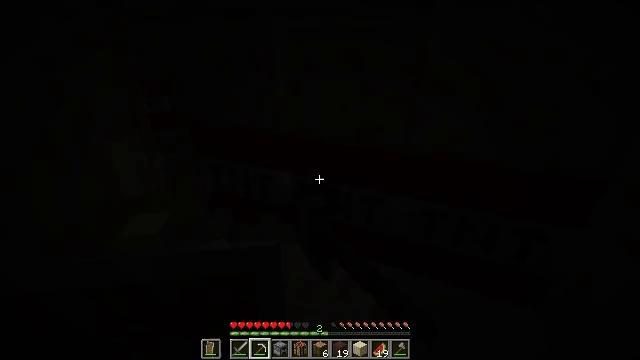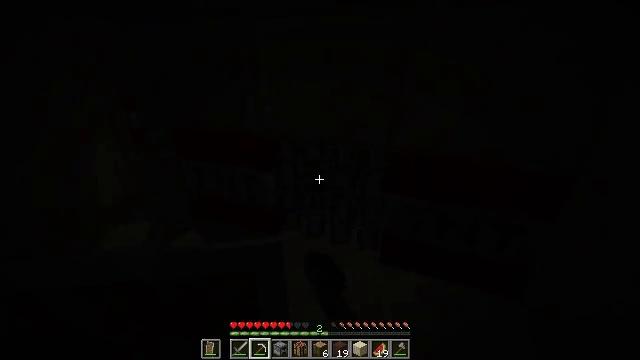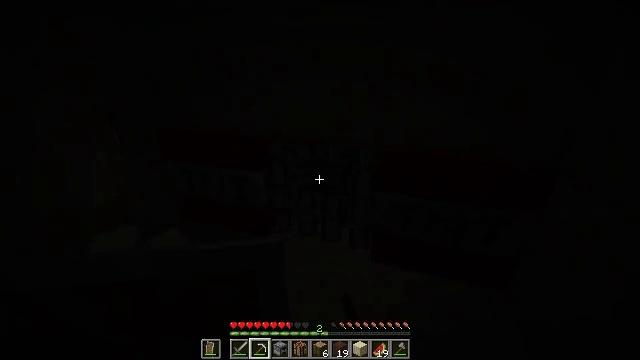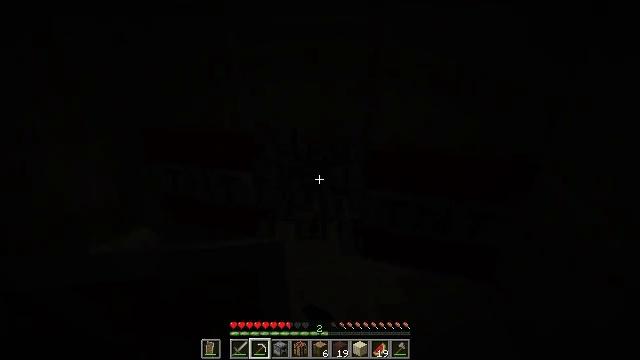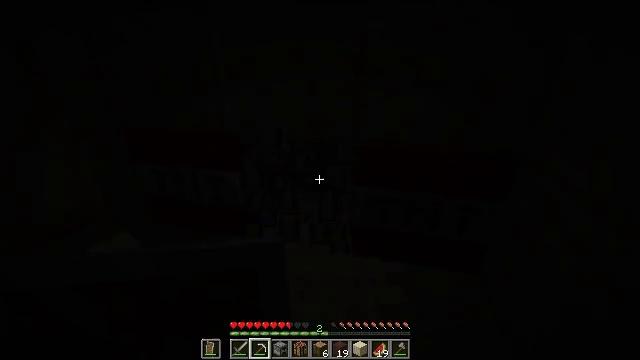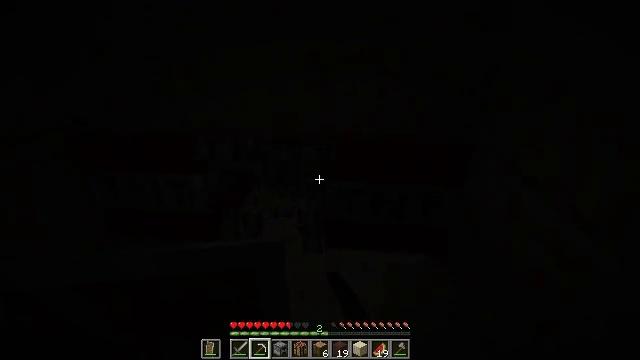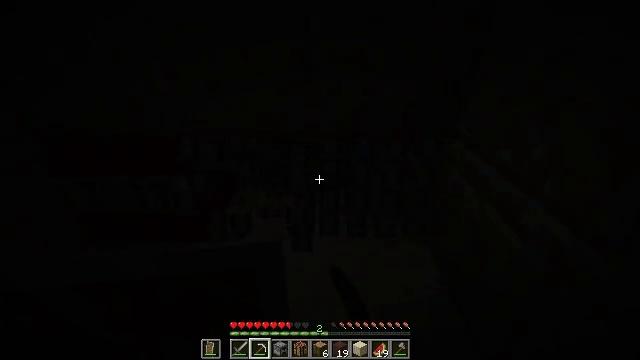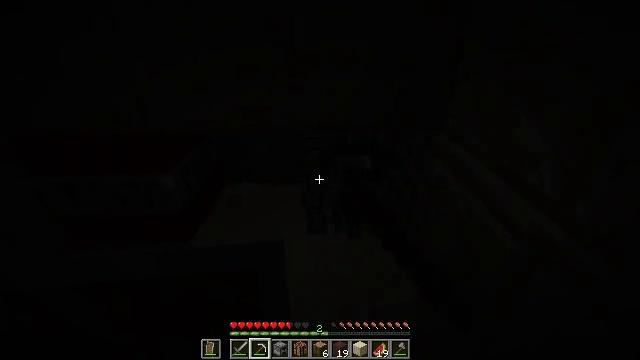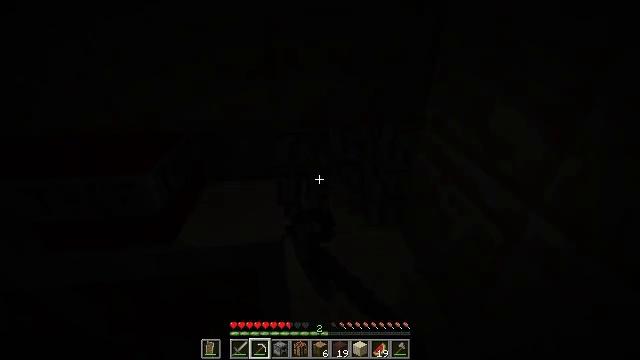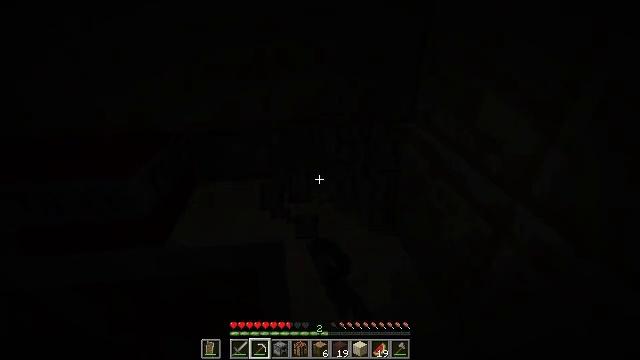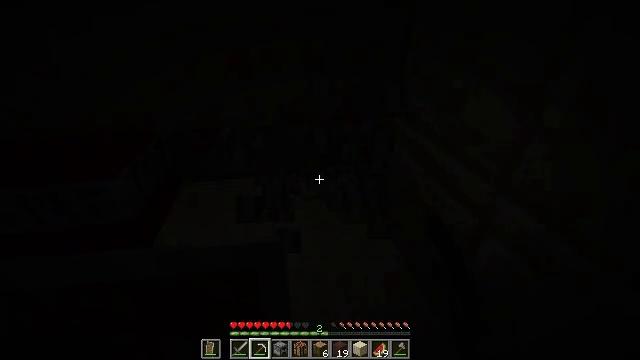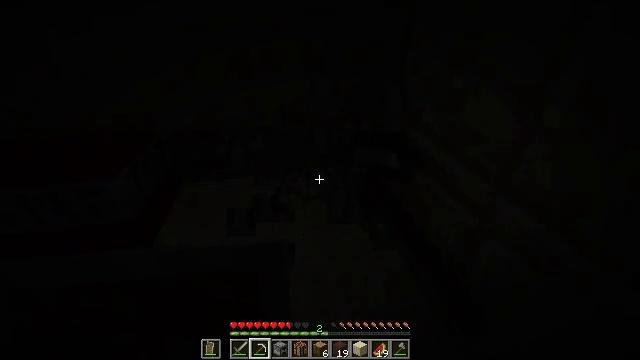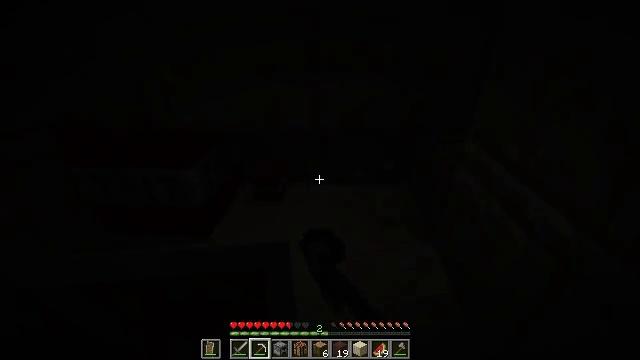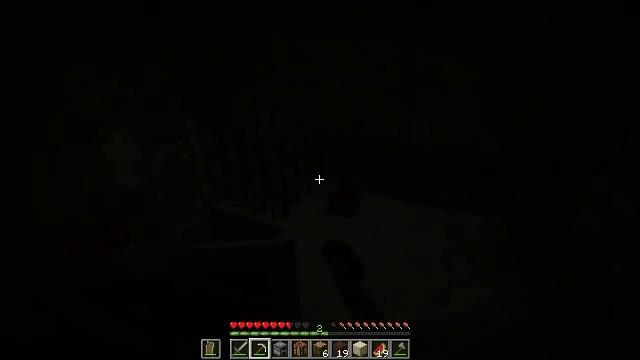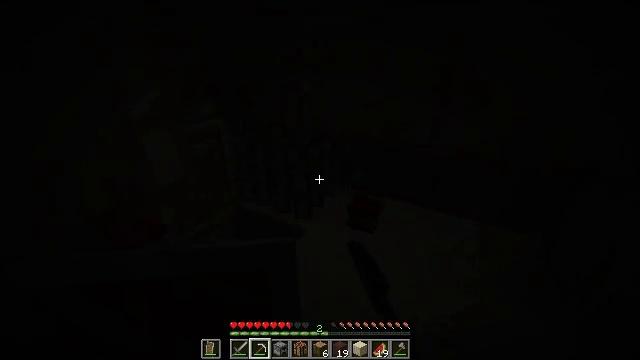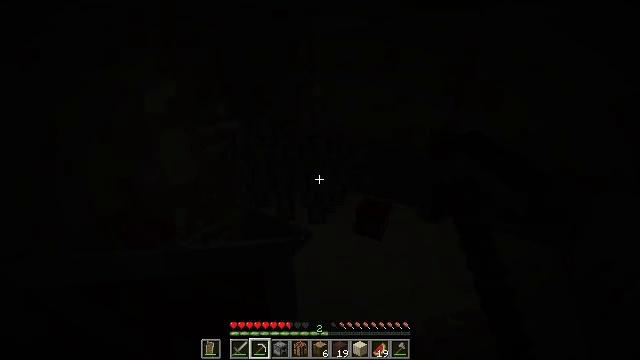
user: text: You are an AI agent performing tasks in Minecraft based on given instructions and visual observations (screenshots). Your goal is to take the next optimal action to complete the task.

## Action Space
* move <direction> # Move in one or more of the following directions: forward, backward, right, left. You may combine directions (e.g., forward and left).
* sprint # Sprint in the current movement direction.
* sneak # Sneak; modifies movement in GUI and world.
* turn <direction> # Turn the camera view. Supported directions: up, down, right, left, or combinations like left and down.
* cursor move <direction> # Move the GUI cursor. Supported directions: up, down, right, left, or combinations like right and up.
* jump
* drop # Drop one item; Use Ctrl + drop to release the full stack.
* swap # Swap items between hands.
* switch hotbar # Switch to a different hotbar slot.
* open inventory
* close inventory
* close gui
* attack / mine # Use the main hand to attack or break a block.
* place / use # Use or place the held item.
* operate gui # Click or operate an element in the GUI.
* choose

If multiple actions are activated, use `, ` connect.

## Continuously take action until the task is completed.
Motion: motion action
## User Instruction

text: Gather the TNT from your surroundings.
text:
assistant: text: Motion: turn right, attack / mine
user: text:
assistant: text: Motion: turn right, attack / mine
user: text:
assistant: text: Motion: turn right, attack / mine
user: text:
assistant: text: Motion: turn right, attack / mine
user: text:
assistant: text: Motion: turn right, attack / mine
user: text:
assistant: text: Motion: turn right, attack / mine
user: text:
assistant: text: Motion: turn right and down, attack / mine
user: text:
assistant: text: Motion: turn right and down, attack / mine
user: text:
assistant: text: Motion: turn right, attack / mine
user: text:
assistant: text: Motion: turn right, attack / mine
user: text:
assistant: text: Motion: attack / mine
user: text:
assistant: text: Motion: turn left and up, attack / mine
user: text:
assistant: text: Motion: turn left and up, attack / mine
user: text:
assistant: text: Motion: turn left, attack / mine
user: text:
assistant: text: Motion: turn left, attack / mine
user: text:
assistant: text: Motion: attack / mine
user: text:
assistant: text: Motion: attack / mine
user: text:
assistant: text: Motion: attack / mine
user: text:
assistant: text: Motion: attack / mine